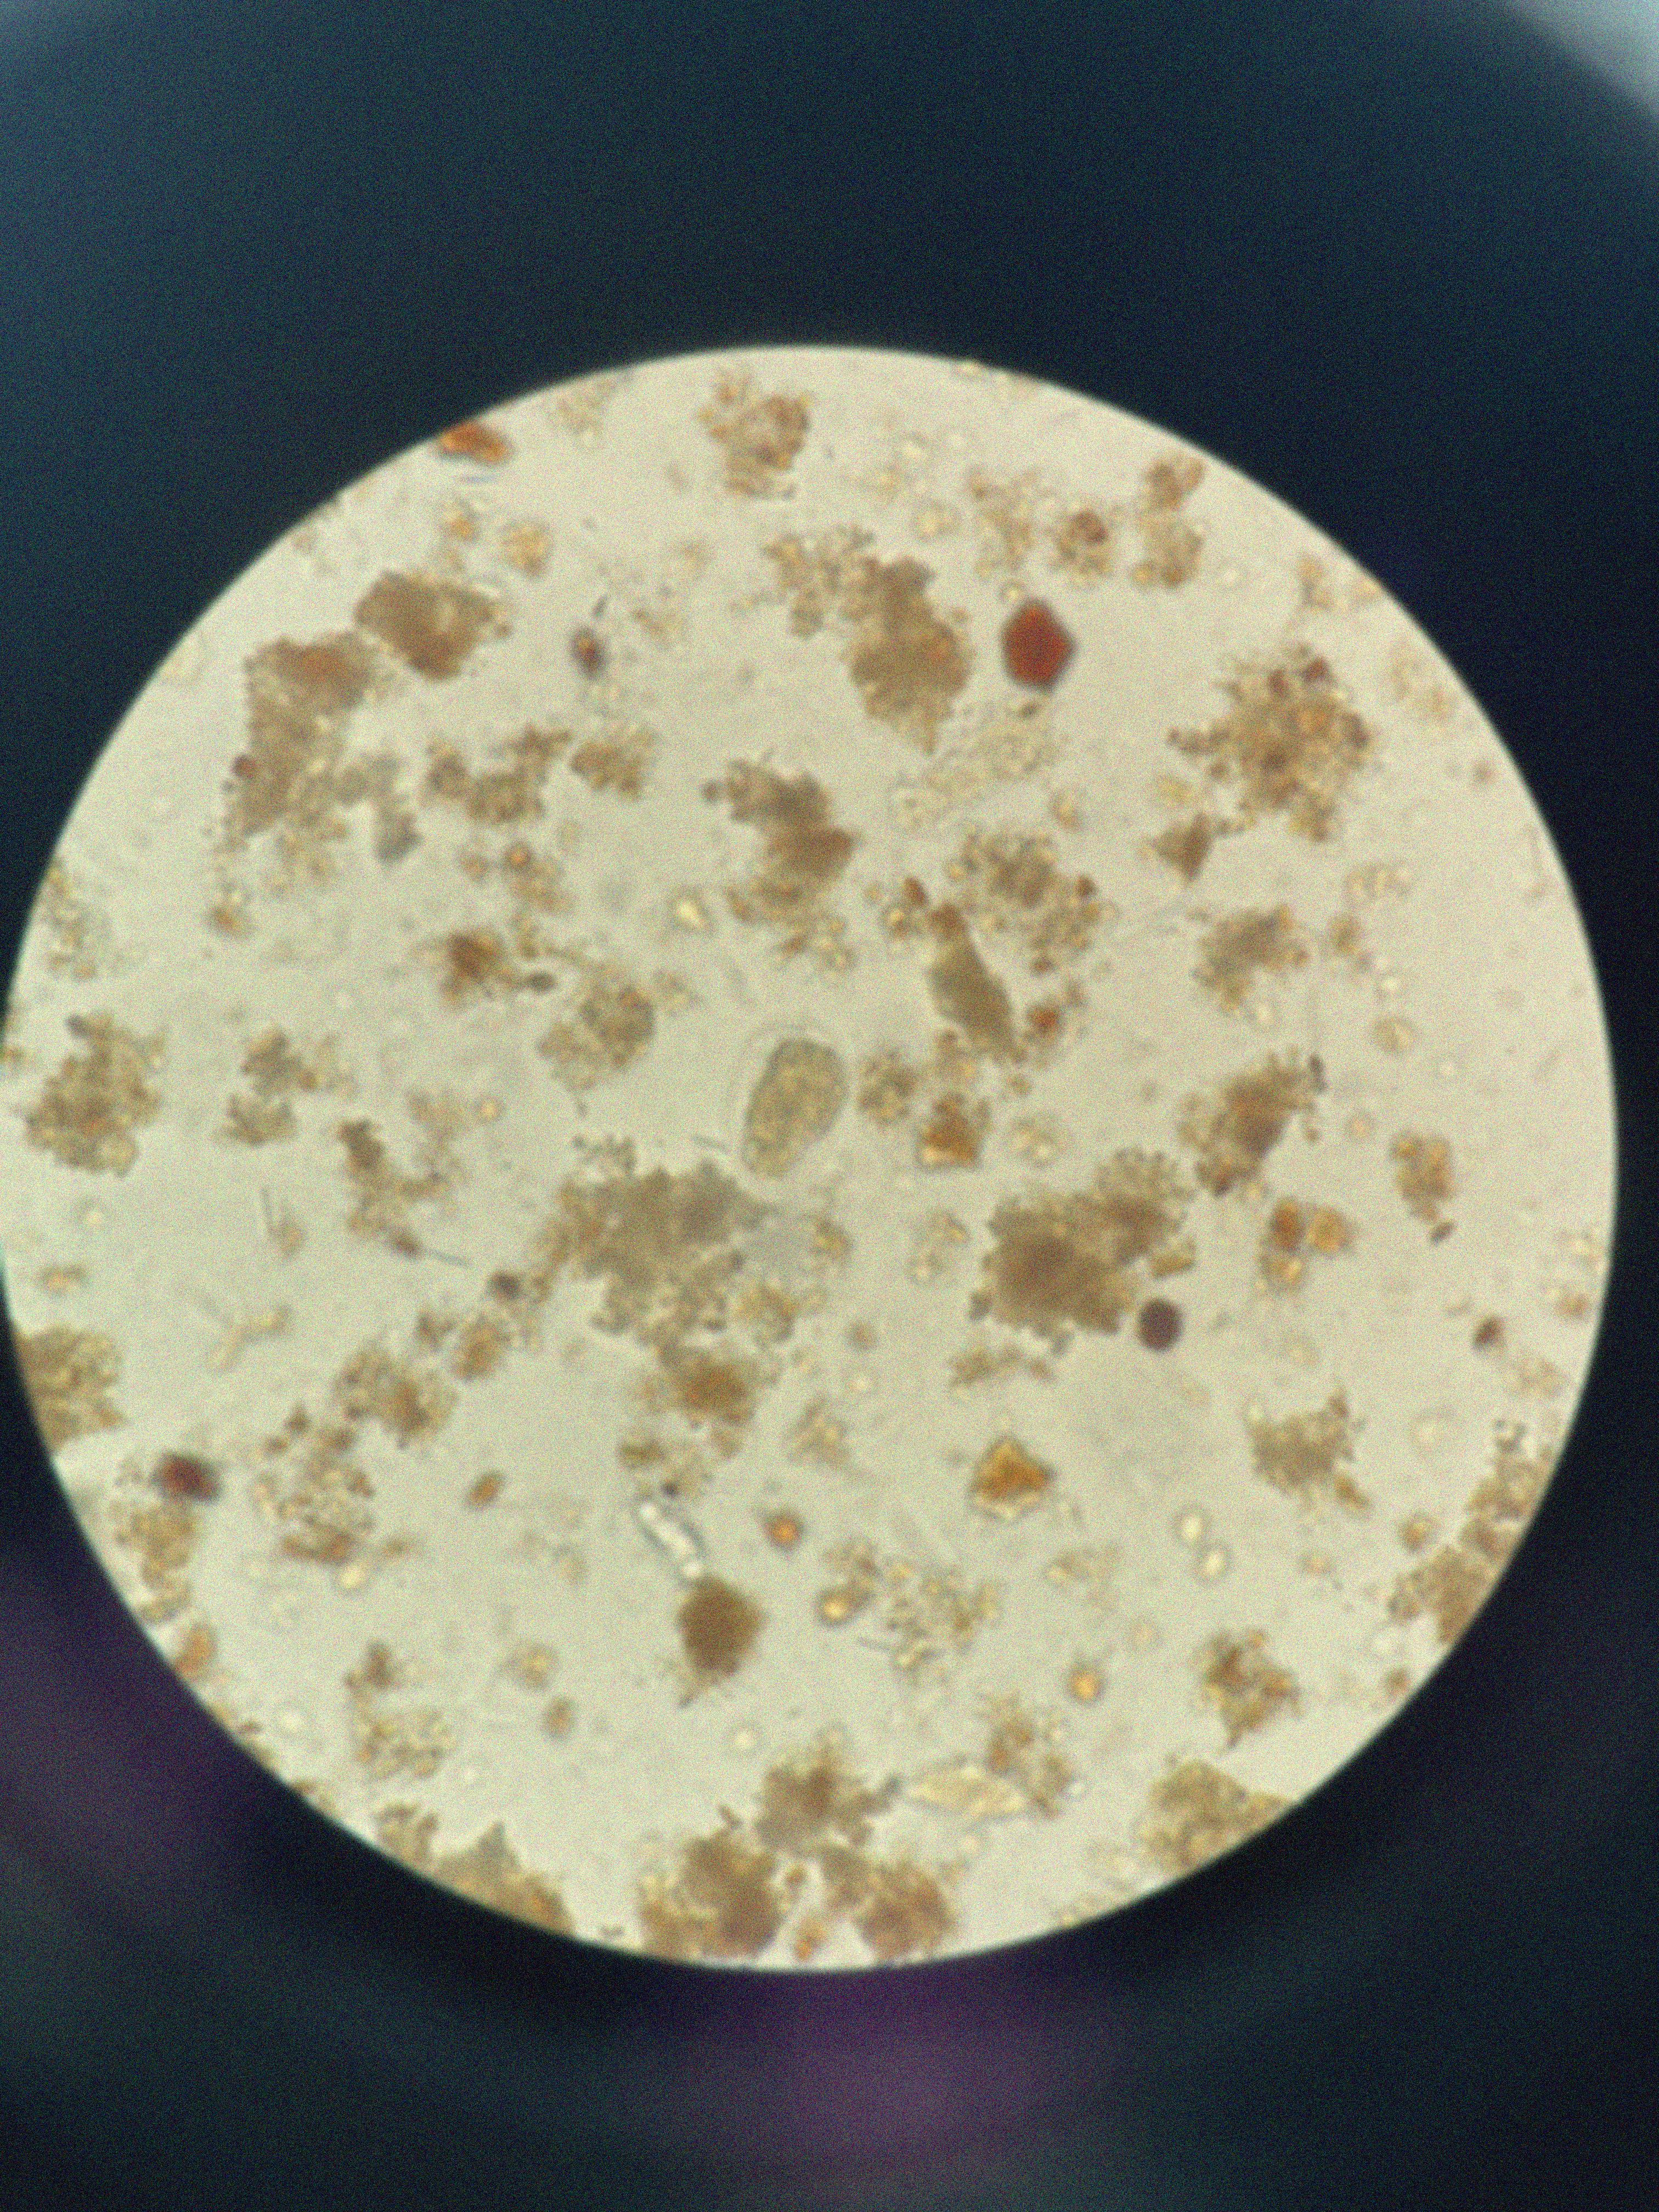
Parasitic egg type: Hookworm egg